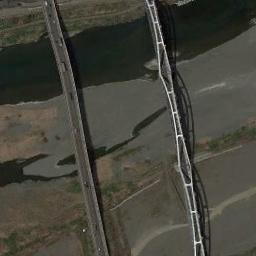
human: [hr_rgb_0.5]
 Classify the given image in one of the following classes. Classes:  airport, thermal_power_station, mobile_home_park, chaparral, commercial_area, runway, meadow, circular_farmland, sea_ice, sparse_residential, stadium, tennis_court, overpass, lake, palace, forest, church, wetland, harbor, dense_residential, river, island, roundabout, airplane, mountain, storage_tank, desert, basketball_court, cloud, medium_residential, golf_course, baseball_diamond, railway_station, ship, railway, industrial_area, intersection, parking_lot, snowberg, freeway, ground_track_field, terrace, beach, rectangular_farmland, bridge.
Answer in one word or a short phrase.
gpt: bridge